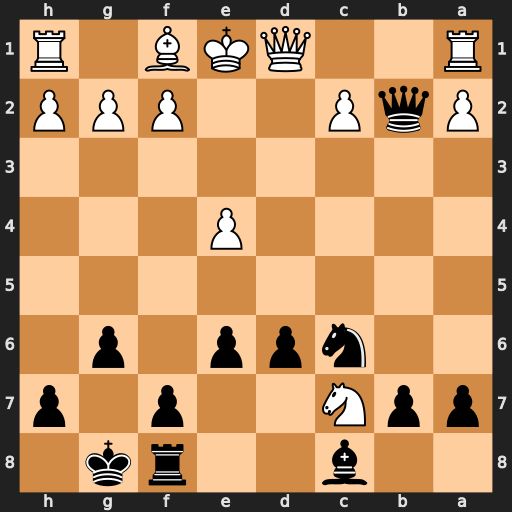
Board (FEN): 2b2rk1/ppN2p1p/2npp1p1/8/4P3/8/PqP2PPP/R2QKB1R
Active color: b
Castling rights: KQ
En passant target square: -
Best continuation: Qc3+ Qd2 Qxa1+